Interaction volume radius: 10 \u00c5
Interaction volume height: 20 \u00c5
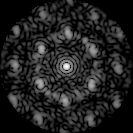
Disorder parameter: 0.5534